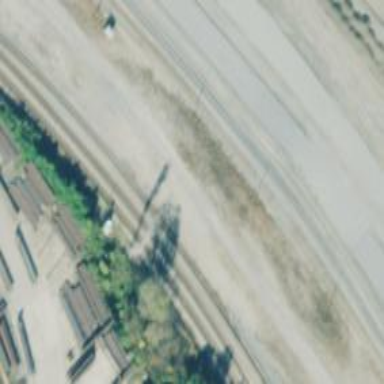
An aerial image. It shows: Railway with milepost marked as WA.